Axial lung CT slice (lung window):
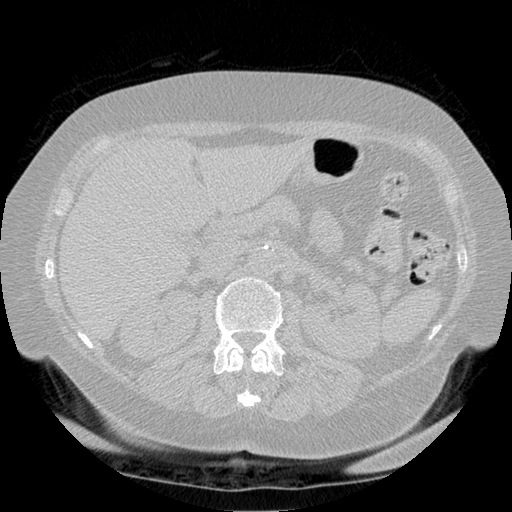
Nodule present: no